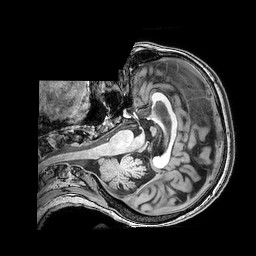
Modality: T1w
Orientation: axial
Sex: female
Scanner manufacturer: philips
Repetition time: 0.008259 s
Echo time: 0.00382 s